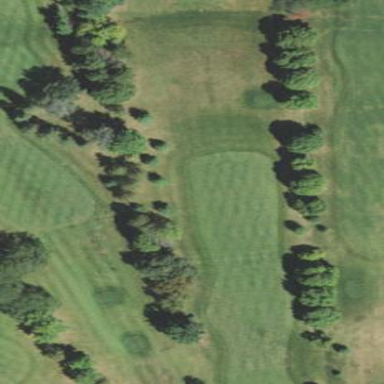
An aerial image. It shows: Grassy area designated as golf fairway.